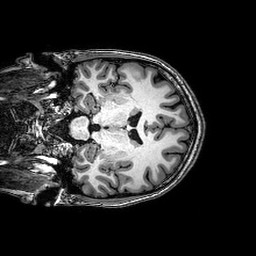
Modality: T1w
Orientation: coronal
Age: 22
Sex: female
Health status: healthy
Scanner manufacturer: philips
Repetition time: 0.008176 s
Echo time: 0.00374 s